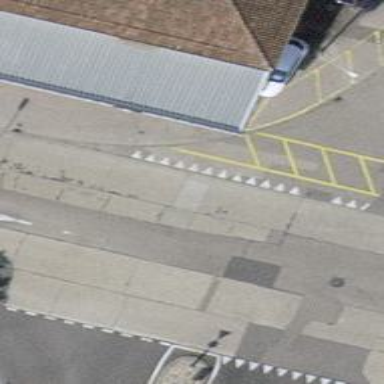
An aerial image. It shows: Kerb barrier.